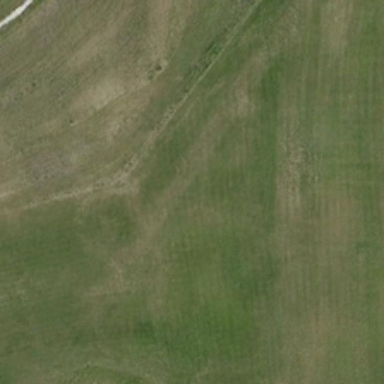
It is a piece of green meadow .